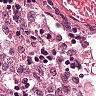
Metastatic tissue present: no